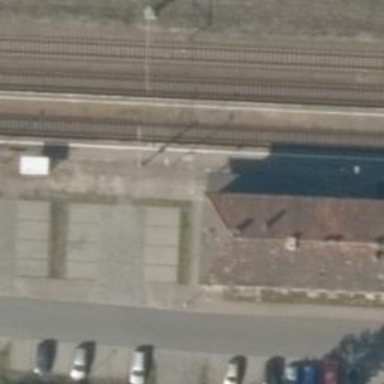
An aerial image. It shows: Stop position for public transport at railway stop.